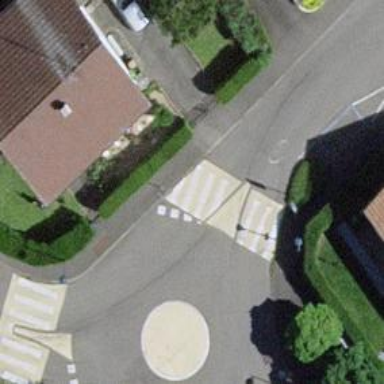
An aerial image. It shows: Road with "give way" sign.